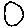
Label: circle